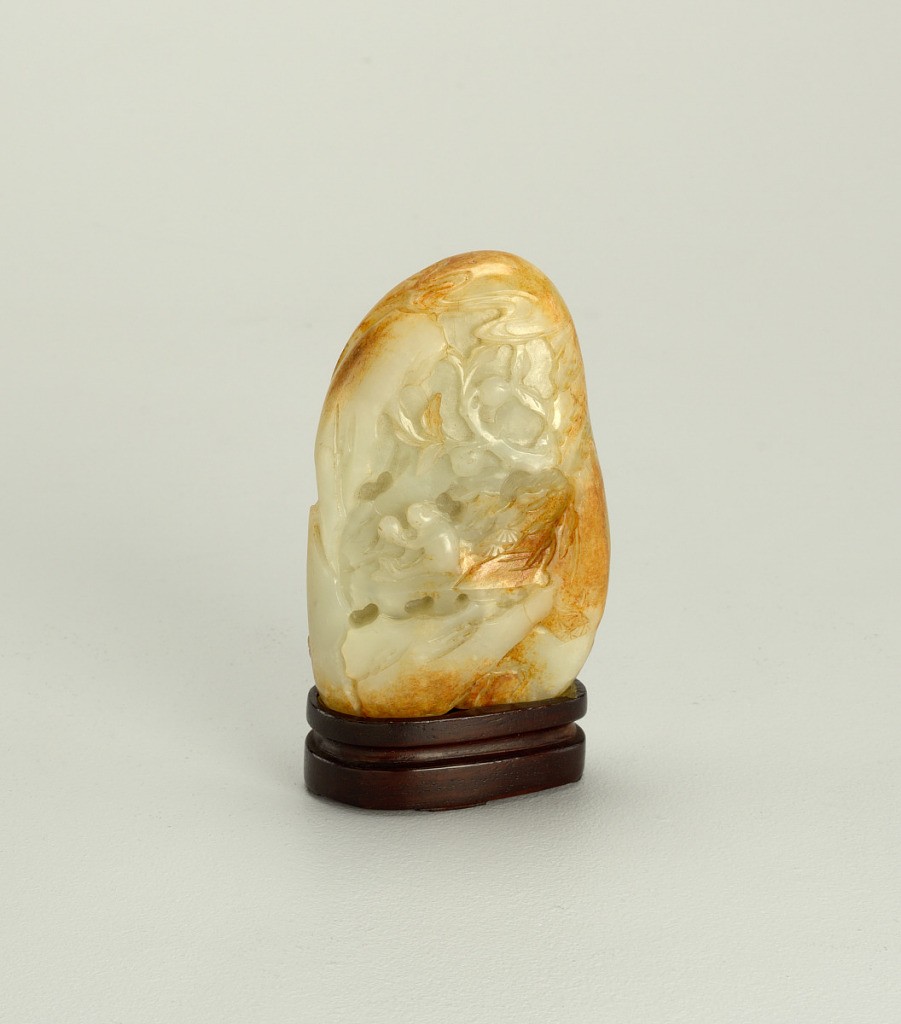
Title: Stand
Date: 1736–95
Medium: stone, nephite, rosewood
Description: Jade mountain with stand: a) greenish-white nephrite with patches of orange-brown carved on obverse to depict monkey holding peach immortality and seated beneath tree on which peaches grow. b)  four-footed rosewood stand.